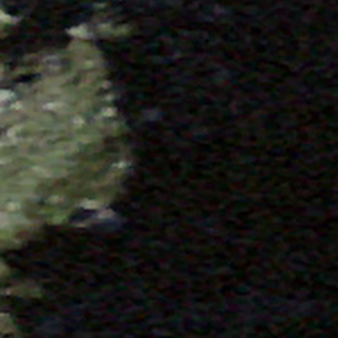
Label: other